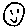
Label: smiley face